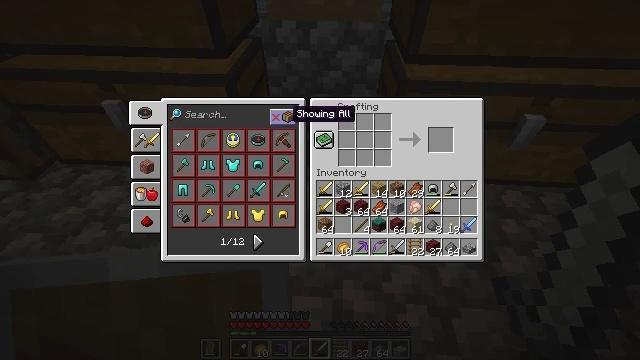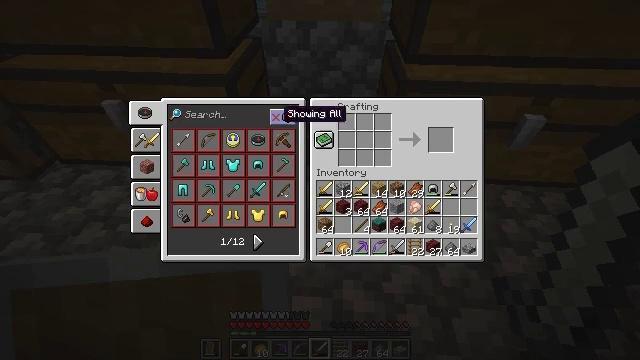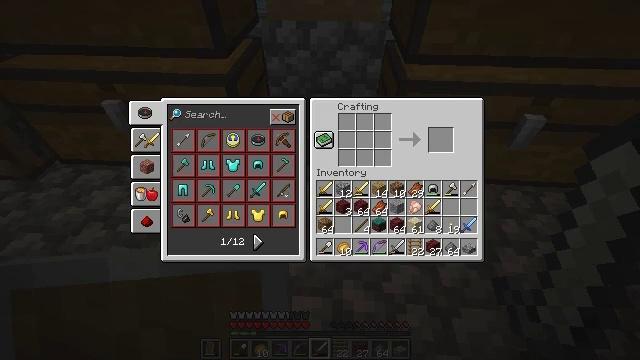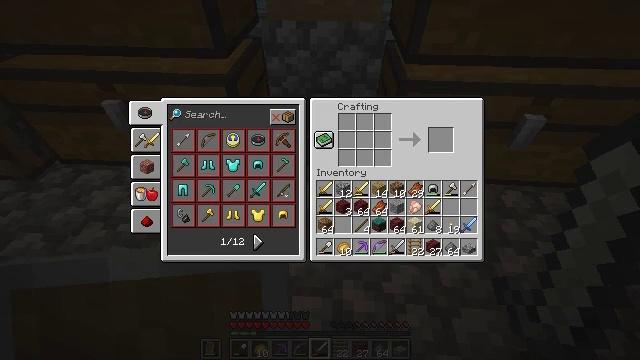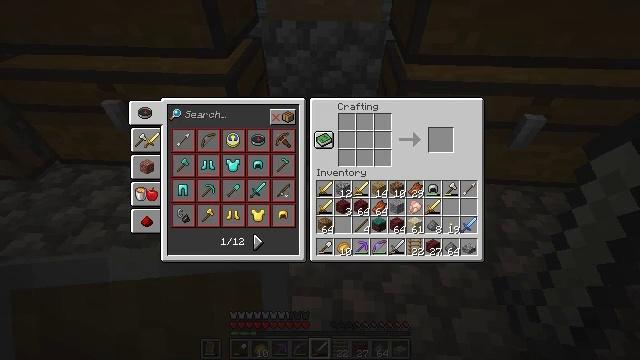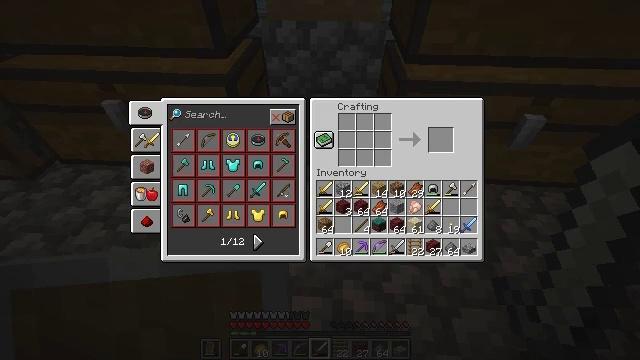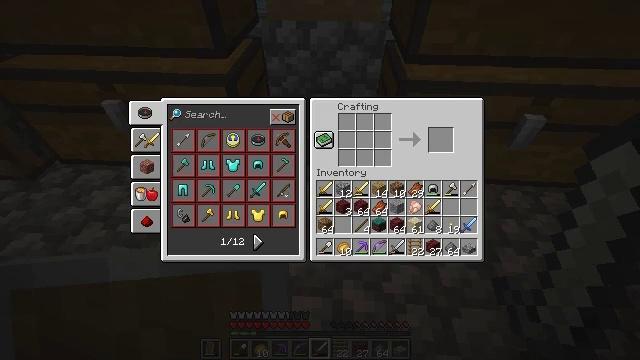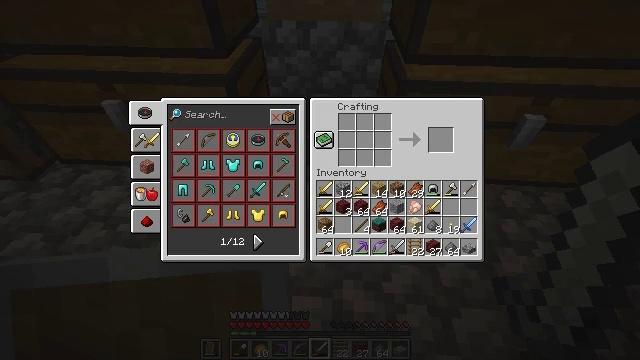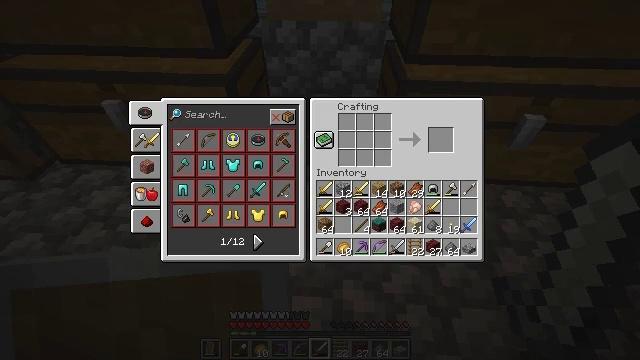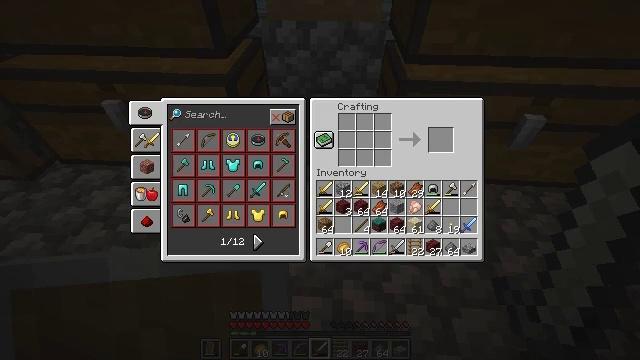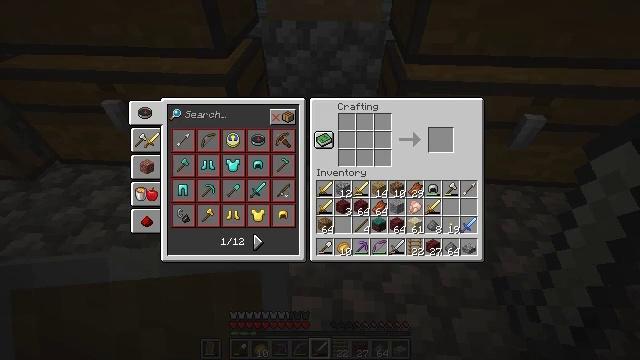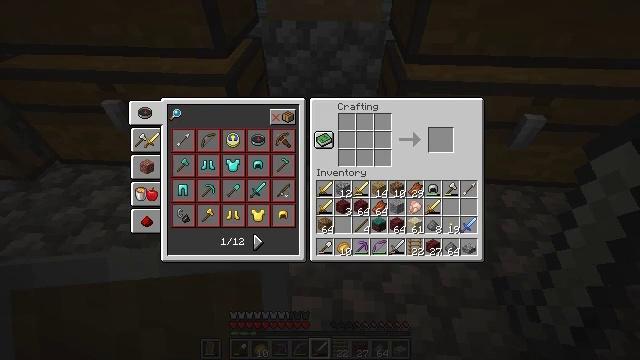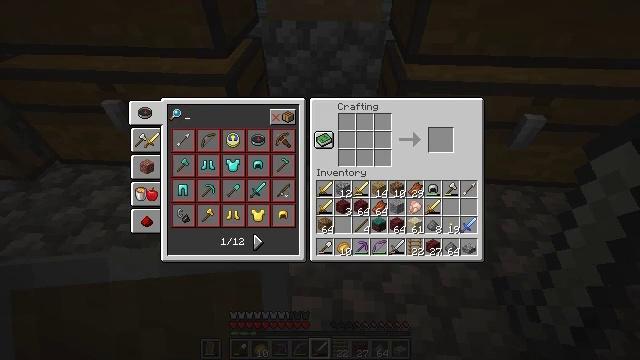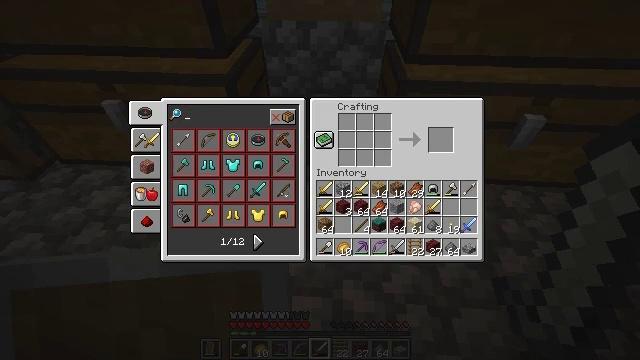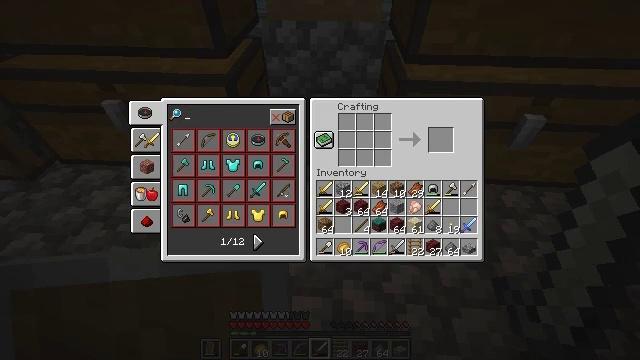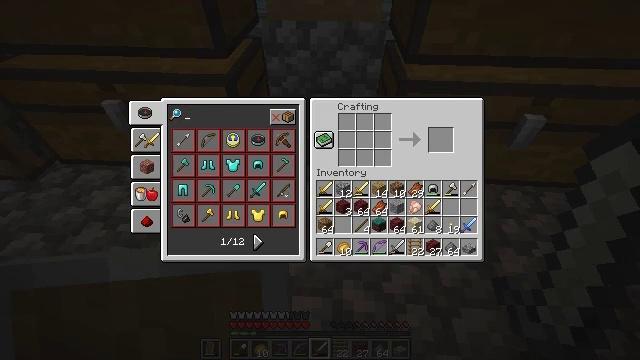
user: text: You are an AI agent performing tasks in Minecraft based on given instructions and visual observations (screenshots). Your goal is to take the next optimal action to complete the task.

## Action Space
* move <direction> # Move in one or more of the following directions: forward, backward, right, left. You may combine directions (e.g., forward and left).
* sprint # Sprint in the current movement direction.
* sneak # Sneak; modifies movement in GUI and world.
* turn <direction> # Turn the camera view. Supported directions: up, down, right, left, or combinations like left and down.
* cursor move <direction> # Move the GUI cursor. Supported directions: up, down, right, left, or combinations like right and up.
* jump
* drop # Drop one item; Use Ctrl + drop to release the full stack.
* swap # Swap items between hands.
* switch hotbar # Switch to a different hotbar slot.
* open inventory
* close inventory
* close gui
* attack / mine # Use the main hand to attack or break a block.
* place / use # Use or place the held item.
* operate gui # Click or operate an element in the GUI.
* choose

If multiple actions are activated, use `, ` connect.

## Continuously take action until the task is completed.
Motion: motion action
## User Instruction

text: Make TNT on the crafting table.
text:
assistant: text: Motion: turn left
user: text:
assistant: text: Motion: turn left
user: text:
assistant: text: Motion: no_op
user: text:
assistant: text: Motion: no_op
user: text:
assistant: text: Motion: no_op
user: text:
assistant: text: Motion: no_op
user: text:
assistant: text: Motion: no_op
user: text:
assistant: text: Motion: no_op
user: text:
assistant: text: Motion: no_op
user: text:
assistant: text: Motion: no_op
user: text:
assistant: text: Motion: attack / mine
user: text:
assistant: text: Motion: attack / mine
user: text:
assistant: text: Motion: attack / mine
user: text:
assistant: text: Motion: no_op
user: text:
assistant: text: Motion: no_op
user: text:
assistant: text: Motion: no_op
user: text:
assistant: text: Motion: no_op
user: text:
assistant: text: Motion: no_op
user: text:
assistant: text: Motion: no_op
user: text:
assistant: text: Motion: no_op
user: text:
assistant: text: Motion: no_op
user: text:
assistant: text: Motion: no_op
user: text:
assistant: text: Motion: no_op
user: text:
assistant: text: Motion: no_op
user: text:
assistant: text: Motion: no_op
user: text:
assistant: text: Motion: no_op
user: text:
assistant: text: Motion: no_op
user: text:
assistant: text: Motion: no_op
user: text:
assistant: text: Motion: no_op
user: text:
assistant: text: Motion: no_op